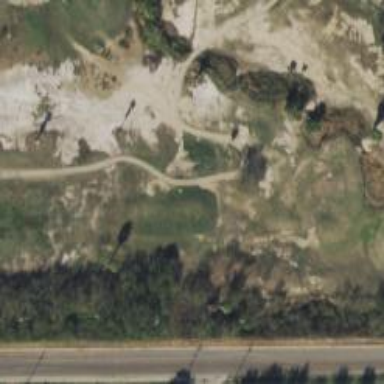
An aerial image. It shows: Path designated for golf carts.